Field crop: maize
Growth stage: 2
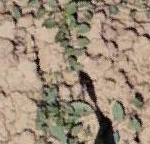
Species: convolvulus